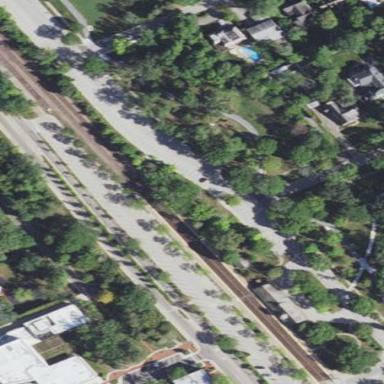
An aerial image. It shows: Platform for public transport at railway station.